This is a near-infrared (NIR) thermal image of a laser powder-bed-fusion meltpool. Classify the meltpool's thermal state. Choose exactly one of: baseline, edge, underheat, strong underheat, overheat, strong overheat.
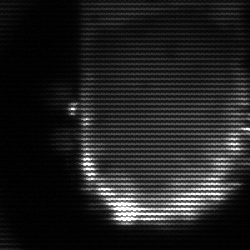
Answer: baseline